Field crop: maize
Growth stage: 2
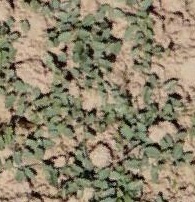
Species: convolvulus